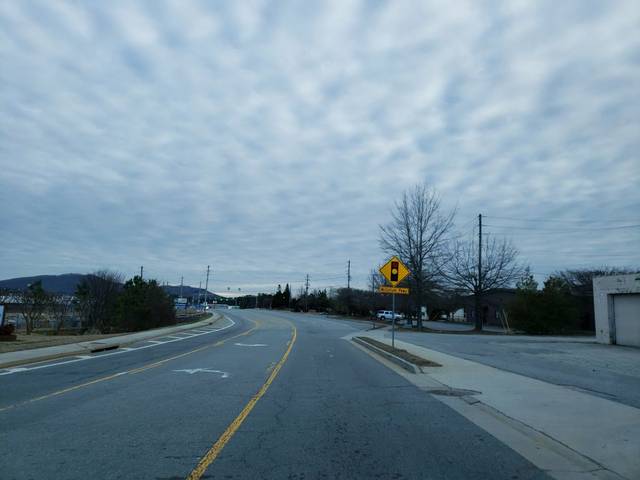
Region: United States
Coordinates: 34.016, -84.61